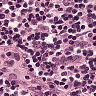
Metastatic tissue present: no